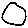
Label: circle